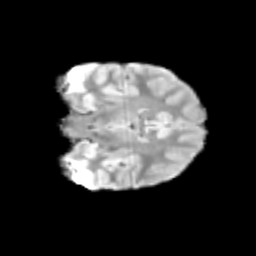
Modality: T2w
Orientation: coronal
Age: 12
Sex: female
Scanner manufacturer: siemens
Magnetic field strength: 3 T
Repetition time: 3.8 s
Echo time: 0.07 s